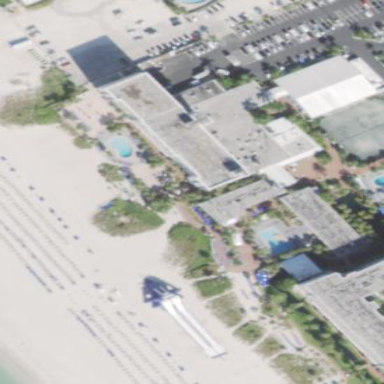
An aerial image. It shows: Hotel building.